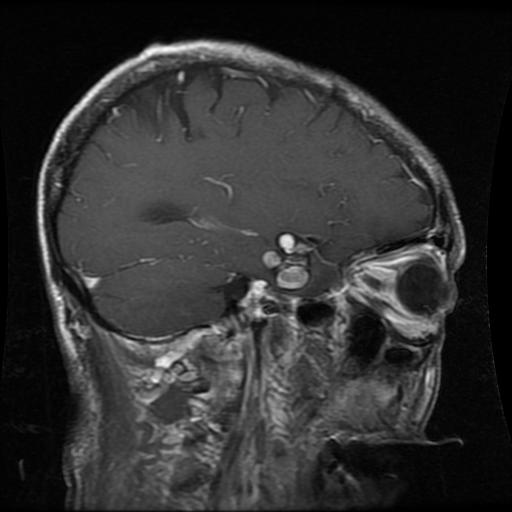
Label: glioma